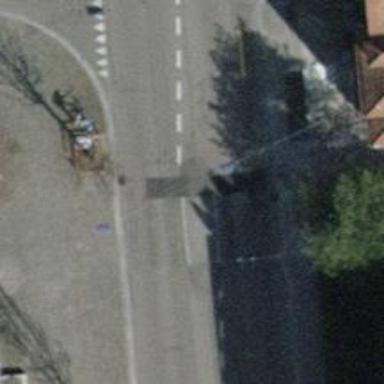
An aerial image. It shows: Marked crossing with pedestrian island.